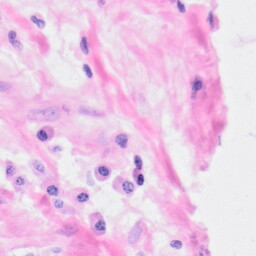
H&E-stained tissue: Kidney